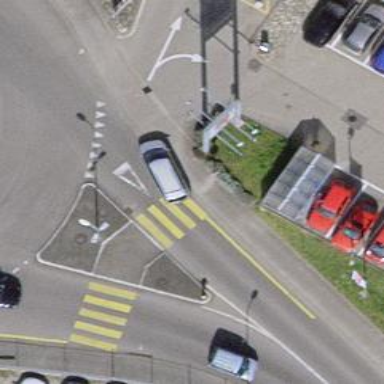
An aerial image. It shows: Uncontrolled zebra crossing on the road.